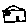
Label: house